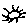
Label: sun